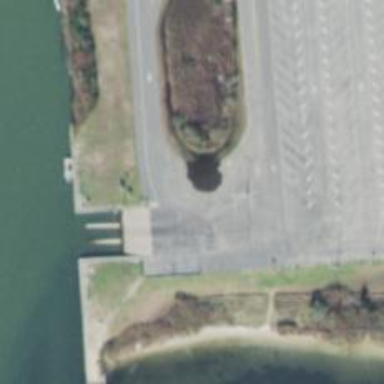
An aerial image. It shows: Slipway on leisure land.